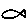
Label: fish